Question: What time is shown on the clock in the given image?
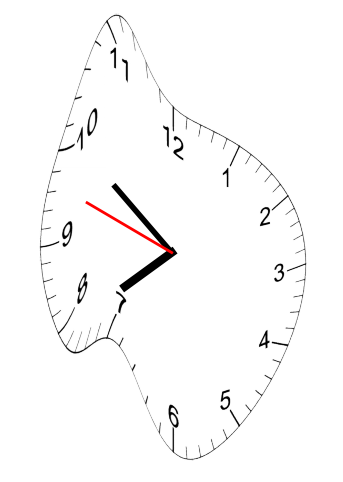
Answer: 07:50:48